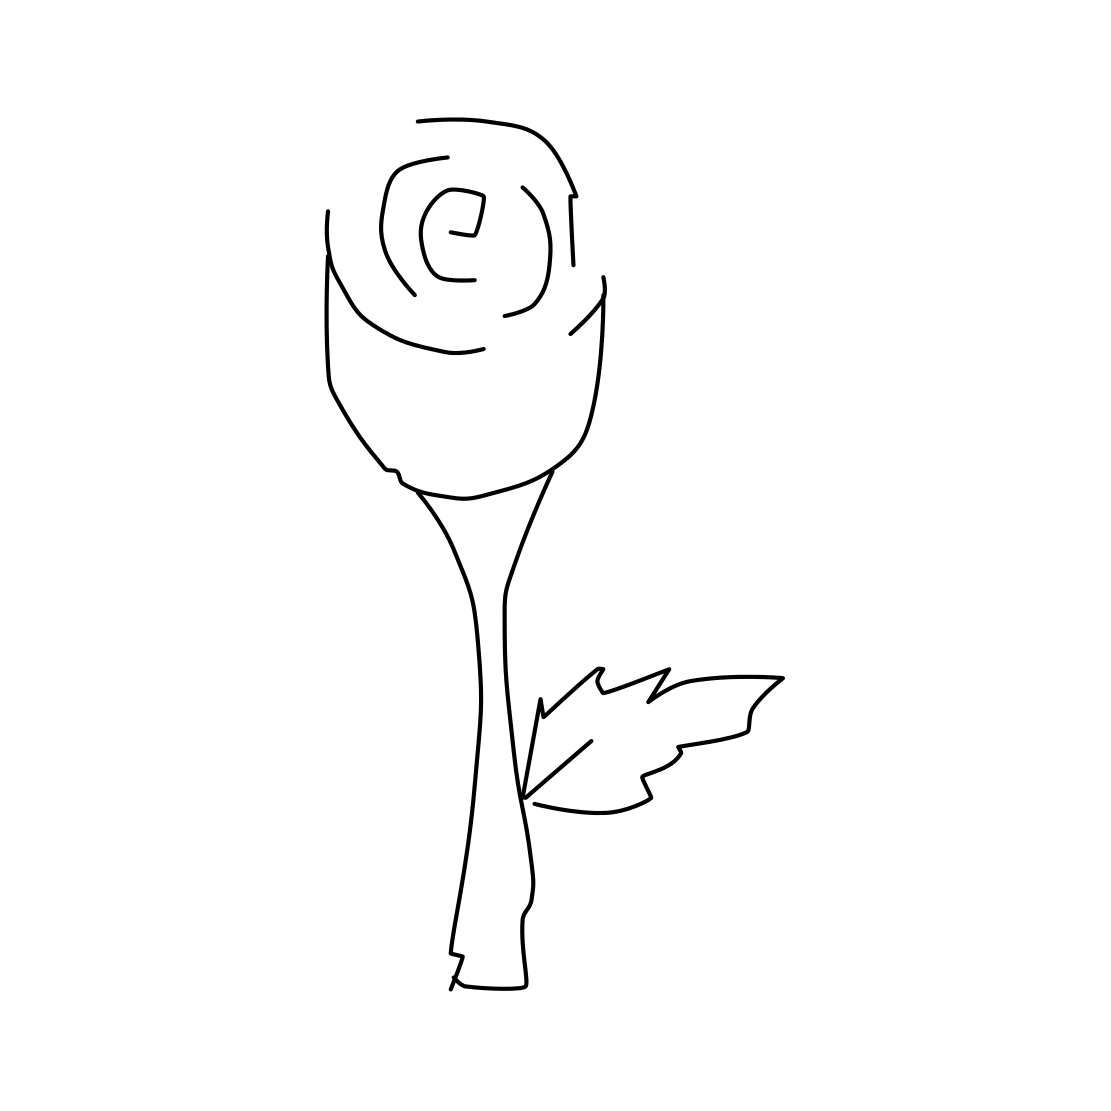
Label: flower with stem